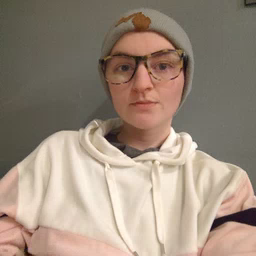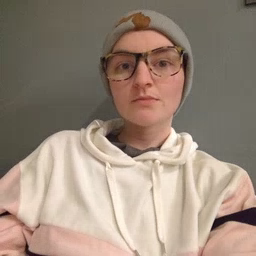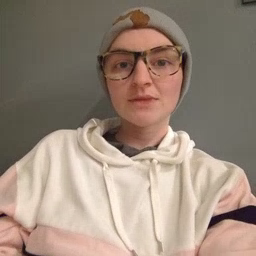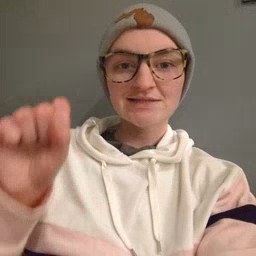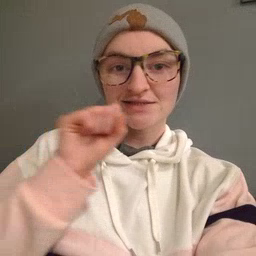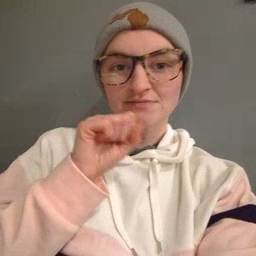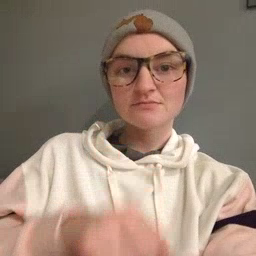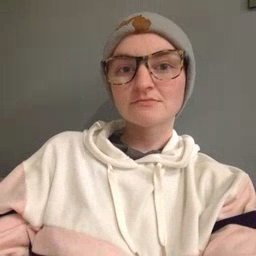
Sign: carrot